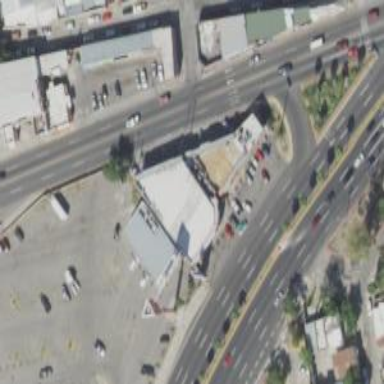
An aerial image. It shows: Convenience shop.